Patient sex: F
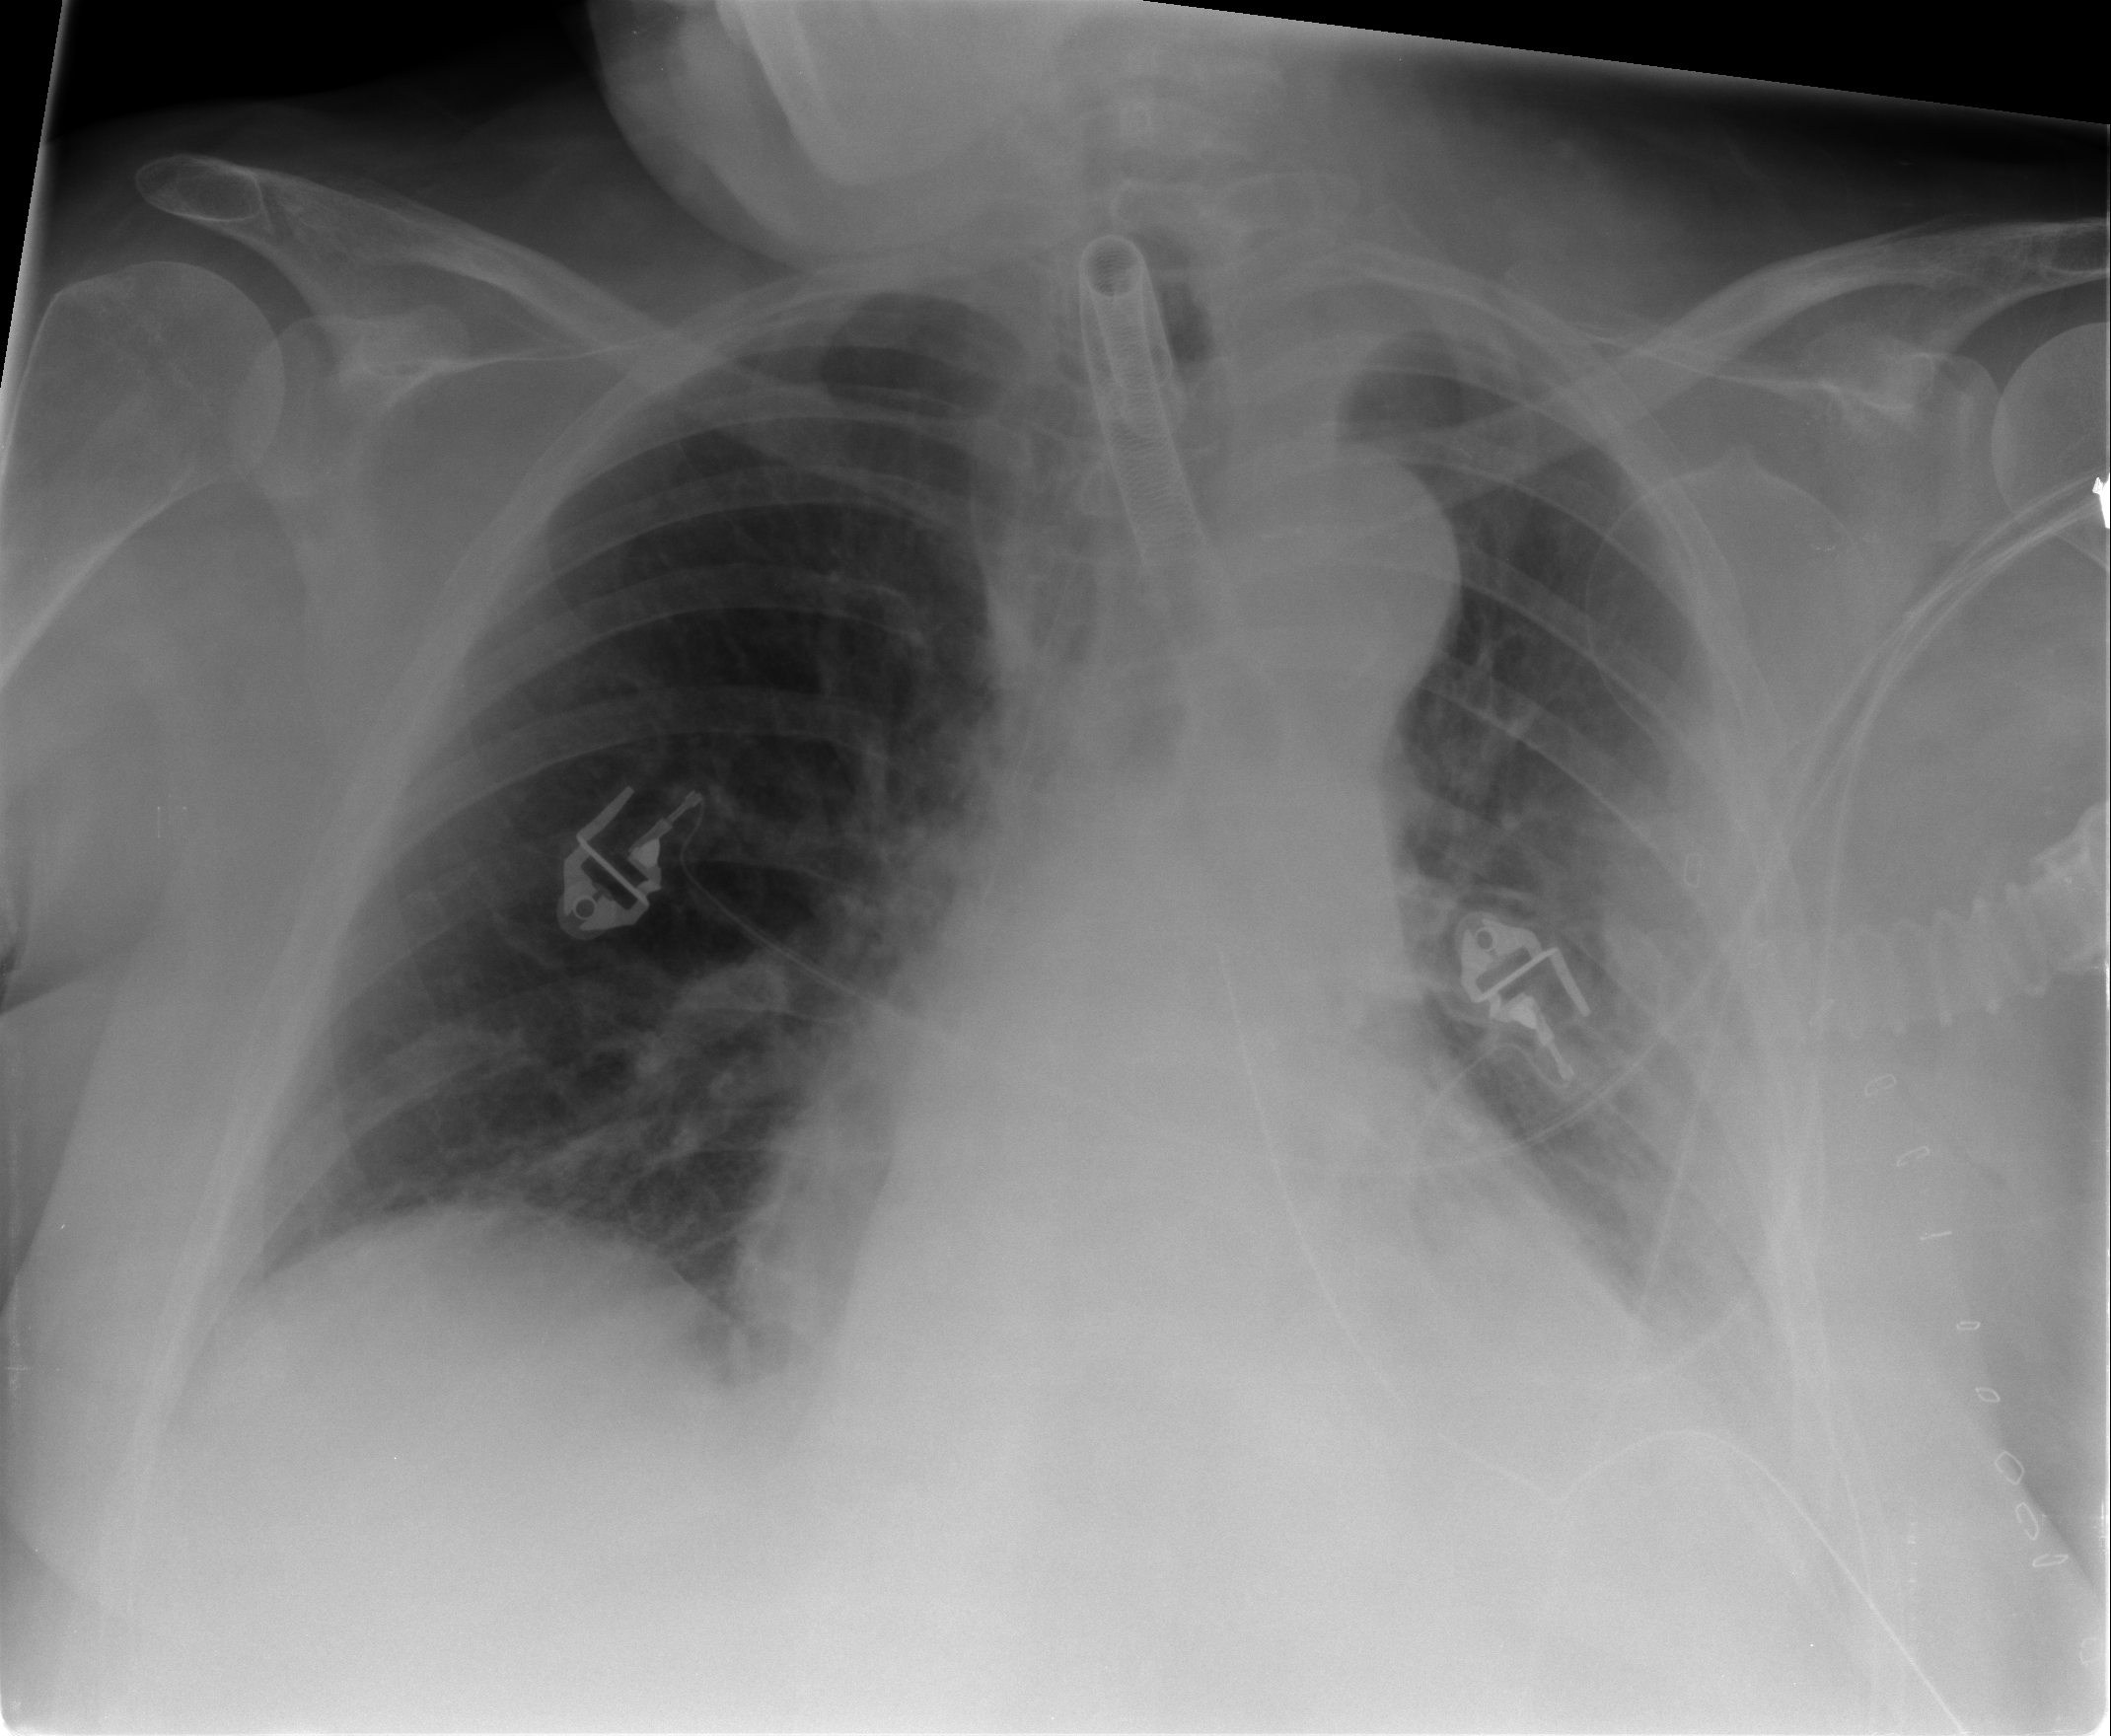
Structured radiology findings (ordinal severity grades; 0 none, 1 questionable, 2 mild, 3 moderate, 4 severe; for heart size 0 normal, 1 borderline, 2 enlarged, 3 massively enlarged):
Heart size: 2
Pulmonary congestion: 0
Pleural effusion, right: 0
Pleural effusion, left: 2
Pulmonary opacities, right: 0
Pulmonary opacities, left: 0
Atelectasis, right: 2
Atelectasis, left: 2